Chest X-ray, PA view. Patient: 35 years old, sex M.
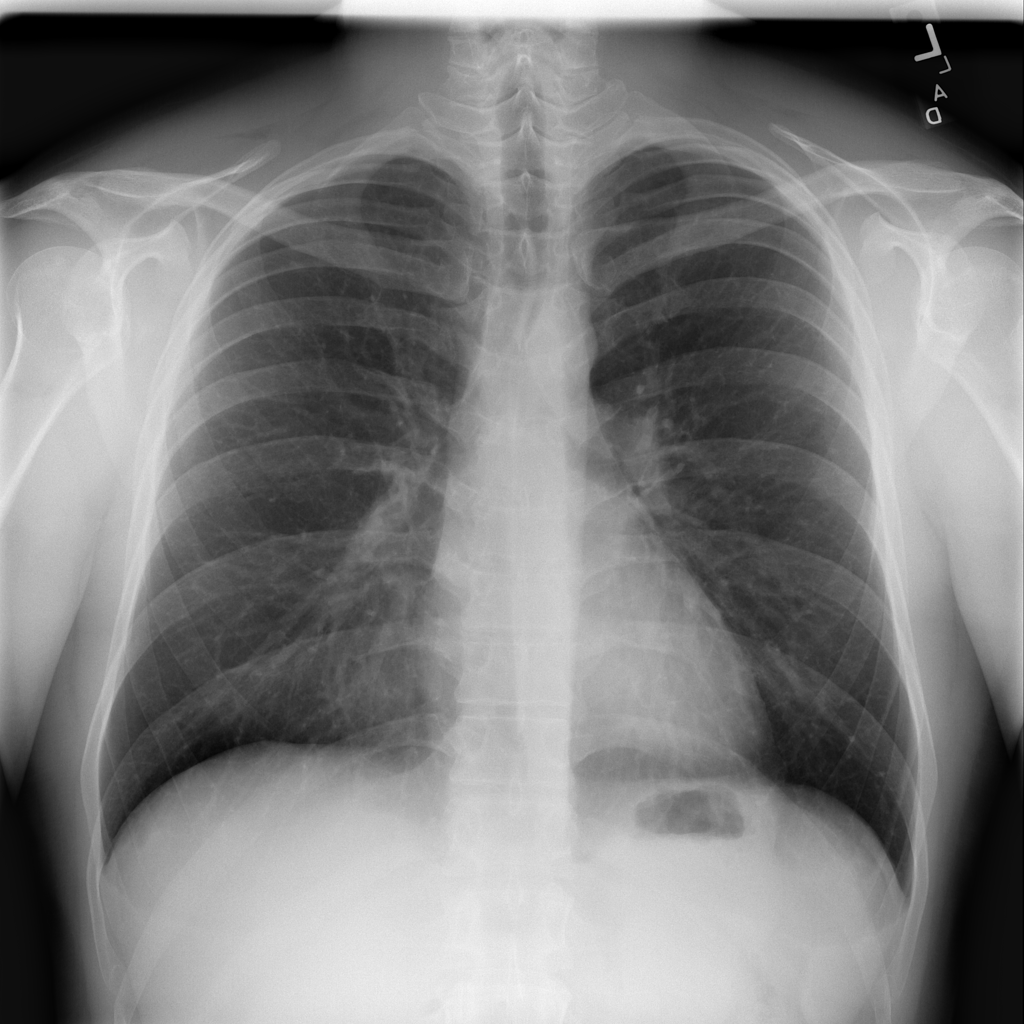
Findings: No Finding